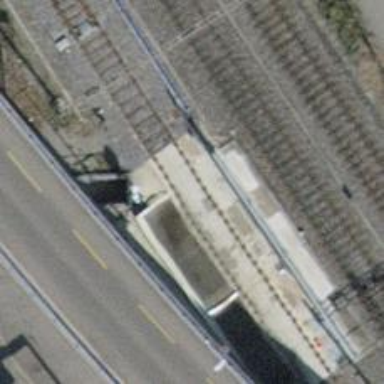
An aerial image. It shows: Rail siding with electrified contact lines for trains.